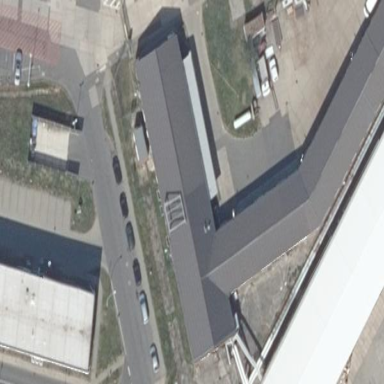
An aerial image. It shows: Industrial building.